Interaction volume radius: 10 \u00c5
Interaction volume height: 10 \u00c5
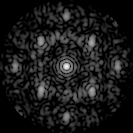
Disorder parameter: 0.433